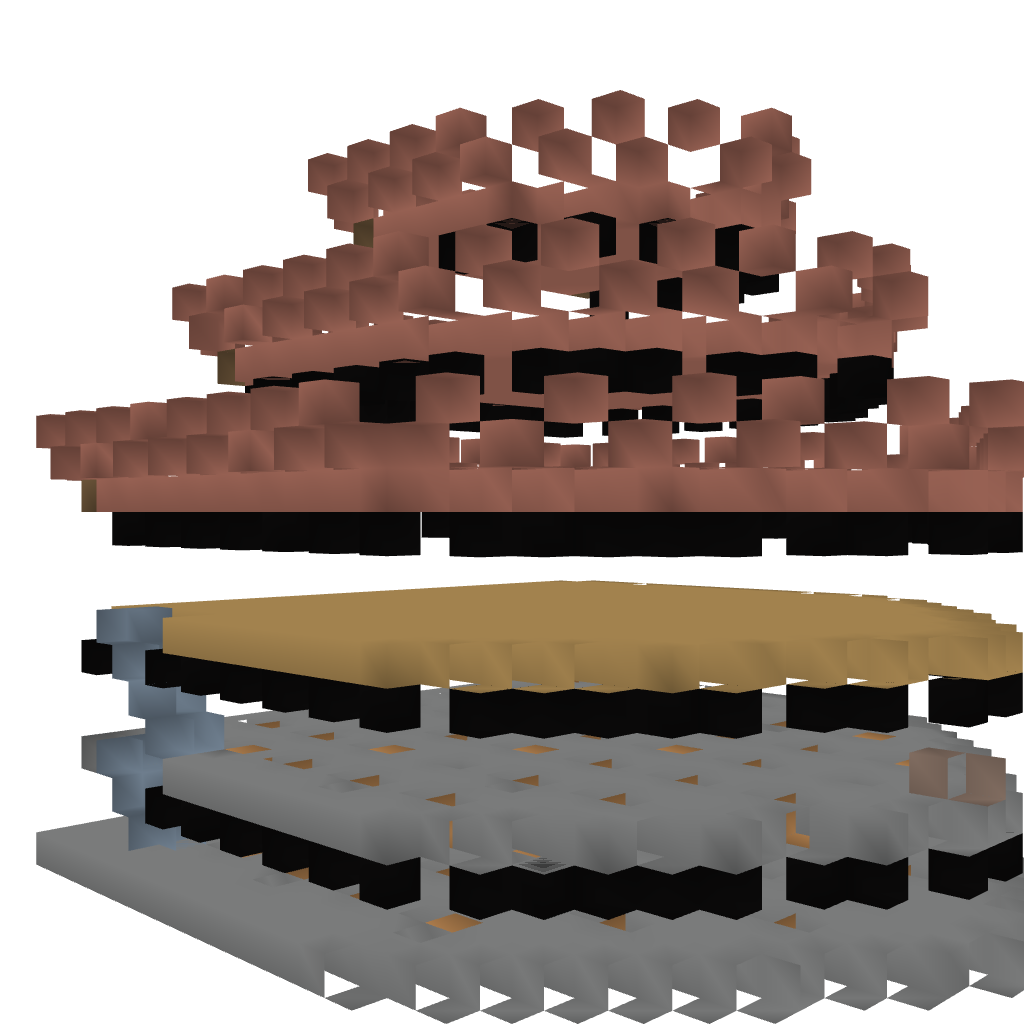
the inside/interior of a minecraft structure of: Brick Fortress